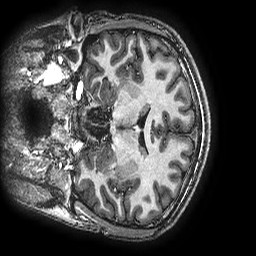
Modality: T1w
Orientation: coronal
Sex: male
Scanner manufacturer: ge
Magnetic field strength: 3 T
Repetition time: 0.00766 s
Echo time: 0.003476 s